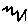
Label: zigzag